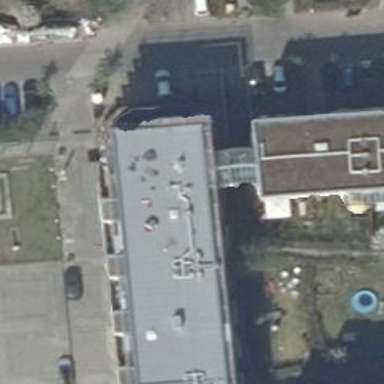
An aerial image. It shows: Restaurant.